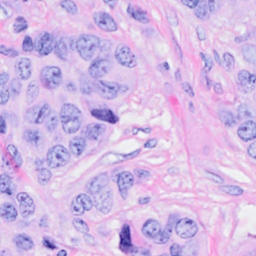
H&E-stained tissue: Breast